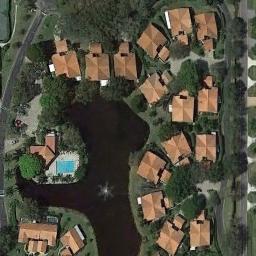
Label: dense_residential